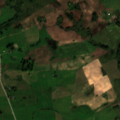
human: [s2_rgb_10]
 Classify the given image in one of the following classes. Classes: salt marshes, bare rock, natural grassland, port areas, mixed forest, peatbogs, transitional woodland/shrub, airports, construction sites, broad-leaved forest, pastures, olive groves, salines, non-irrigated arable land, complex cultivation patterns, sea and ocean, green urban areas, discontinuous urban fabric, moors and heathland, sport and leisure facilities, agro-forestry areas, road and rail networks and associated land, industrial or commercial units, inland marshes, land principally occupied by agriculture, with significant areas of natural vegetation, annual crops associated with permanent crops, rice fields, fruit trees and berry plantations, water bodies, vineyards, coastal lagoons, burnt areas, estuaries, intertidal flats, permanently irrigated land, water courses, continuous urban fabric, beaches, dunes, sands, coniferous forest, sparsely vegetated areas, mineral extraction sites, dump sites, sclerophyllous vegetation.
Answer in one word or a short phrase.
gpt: non-irrigated arable land, complex cultivation patterns, land principally occupied by agriculture, with significant areas of natural vegetation